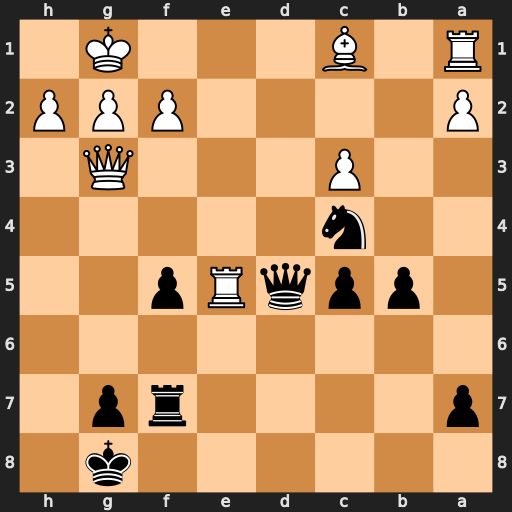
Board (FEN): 6k1/p4rp1/8/1ppqRp2/2n5/2P3Q1/P4PPP/R1B3K1
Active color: b
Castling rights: -
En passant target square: -
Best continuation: Qd1+ Re1 Qxe1#